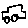
Label: car